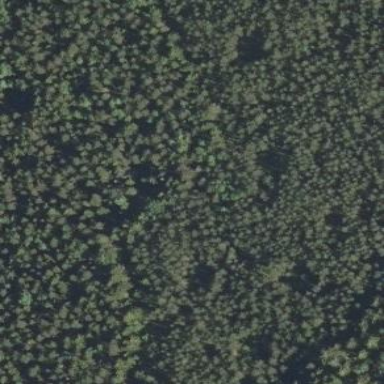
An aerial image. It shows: Swampy wetland area.